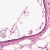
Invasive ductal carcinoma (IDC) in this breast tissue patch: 0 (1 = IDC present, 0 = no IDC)